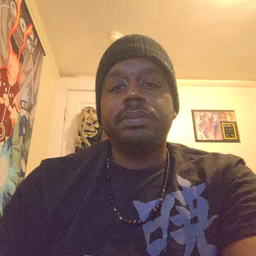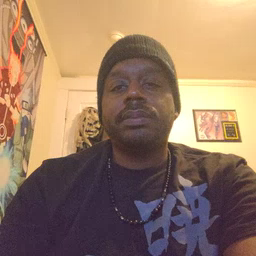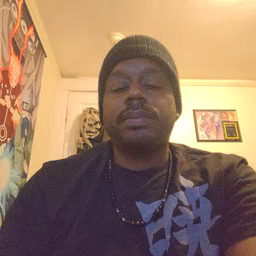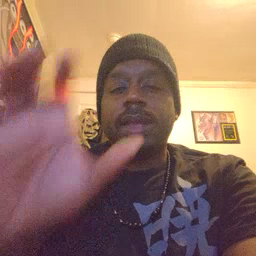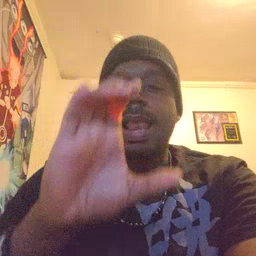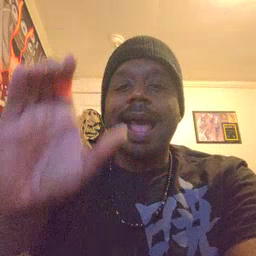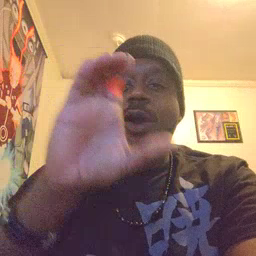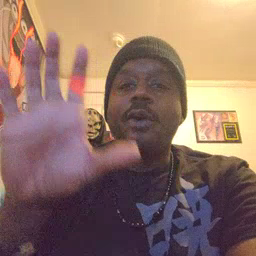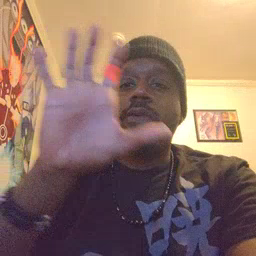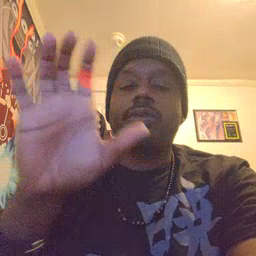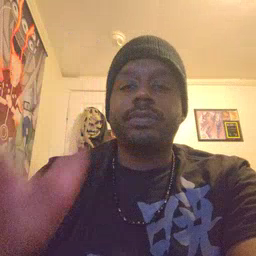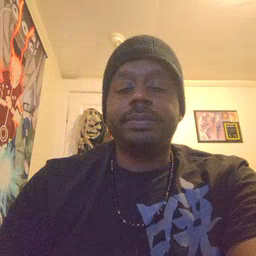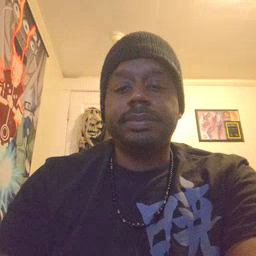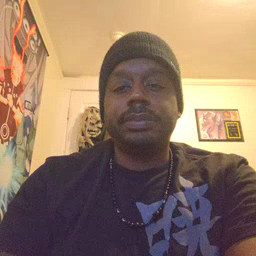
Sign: cloud